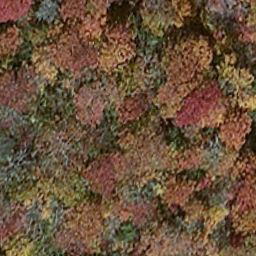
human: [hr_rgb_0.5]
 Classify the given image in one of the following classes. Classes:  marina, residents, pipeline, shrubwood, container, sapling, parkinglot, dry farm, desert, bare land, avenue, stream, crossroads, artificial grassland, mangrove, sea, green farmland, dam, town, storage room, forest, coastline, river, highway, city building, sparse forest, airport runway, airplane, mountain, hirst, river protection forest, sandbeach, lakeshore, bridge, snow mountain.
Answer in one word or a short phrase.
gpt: mangrove